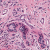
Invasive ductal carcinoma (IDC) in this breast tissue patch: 1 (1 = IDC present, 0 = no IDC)